Question: Our company's partners sent us custom Wordpress installation for website.
Installation contains 2 files:
1. installer.php
2. installation.zip (example)
I followed <URL> stack on Ubuntu 14.04'. Worked perfectly.
Then followed <URL> guide to install Wordpress, but instead of downloading install from Wordpress website I used my custom installation.
Now those both files remain in '/var/www/html'
Then I accessed: 'http://my_server_ip/installer.php'
And got this Error:

What I tried is:
1. Restarted Apache with sudo service apache2 restart
2. Set both file permisions to 777, now I got -rwxrwxrwx 1 root edgars 424438 Jan 20 07:52 installer.php
3. Changed file owner to edgars now it looks like this: -rwxrwxrwx 1 edgars 30208410 Jan 20 07:58 201412166115237_archive.zip
-rwxrwxrwx 1 edgars 424438 Jan 20 07:52 installer.php
Restarted again Apache, but still can't pass that test..
Any help would be great.
Thanks.
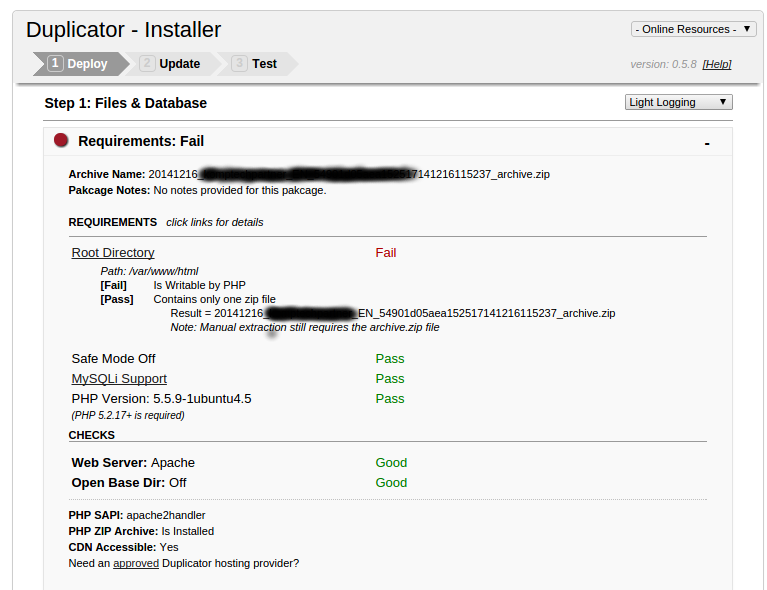
Answer: This tells you that PHP can't write into /var/www/html, so you have to change permissions in that directory. It looks like you're only changing the file permissions and not the directory.
Also, don't use 777, 755 should be enough. Or better yet, just set the directory ownership to whatever apache's username is (usually www-data).
Commands:
'''
# change permissions of directory
chmod -R 755 /var/www/html
# change ownership of directory
chown -R www-data:www-data /var/www/html
'''
www-data may or may not be the user apache's using for its processes; you can check for the actual username using:
'''
ps aux | egrep '(apache|httpd)'
'''